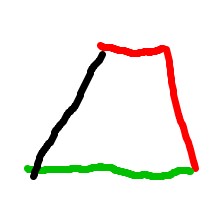
Shape: trapezoid